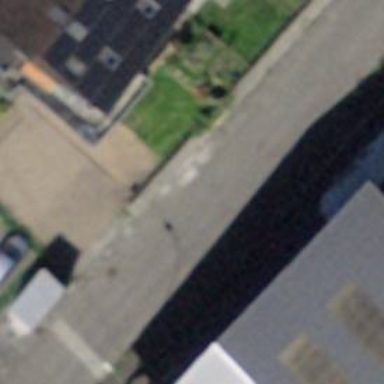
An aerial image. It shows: Street-side parking area.